Question: I have an accordion that I've added rounded corners to, however, each time I open up an element within the accordion, the padding that I've added to include the rounded corners gets attached to the inside of the accordion element. Can anyone consult me on how to get rid of this padding?
<URL>
CSS:
'''
.accordion {
background-color:#000;
border-radius:10px;
padding:10px
}
.accordion dt {
padding:.5em;
background-color:#456db5;
cursor:pointer;
border-bottom:1px solid #355faa;
font-size:13px
}
.accordion dt:hover {
color:#fff
}
.accordion .on {
background-color:#456db5;
cursor:default
}
.accordion dt,.accordion .on:hover {
color:#fff
}
.accordion dd {
padding-left:1em;
margin:0 auto;
padding-right:.5em;
background-color:#fff;
font-size:14px
}
.accordion dd p {
padding-top:.5em;
padding-bottom:.5em
}
'''
HTML:
'''
<dl class="accordion">
<dt>Headline</dt>
<dd>
<p>Text</p>
</dd>
</dl>
'''
Picture:

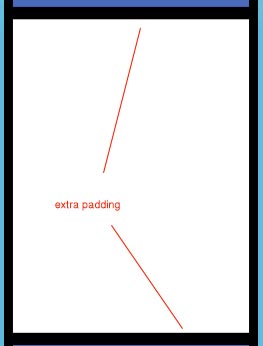
Answer: It is a resetting issue. Use the below CSS to set all margin and padding to 0.
'''
* {margin:0; padding:0;}
'''
Here is a <URL>
: To keep only the top and bottom "borders" just set your padding only for 'top' and 'bottom'.
'''
.accordion { padding: 10px 0; }
'''
Here is a <URL>